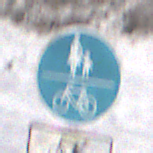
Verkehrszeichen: GemeinsamerGehUndRadweg
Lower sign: EinspurigeFahrzeugeFrei6
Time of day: MorningAfternoon
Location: Outdoor (Nature)
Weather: PartlyCloudy
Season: Winter
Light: Natural